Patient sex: M
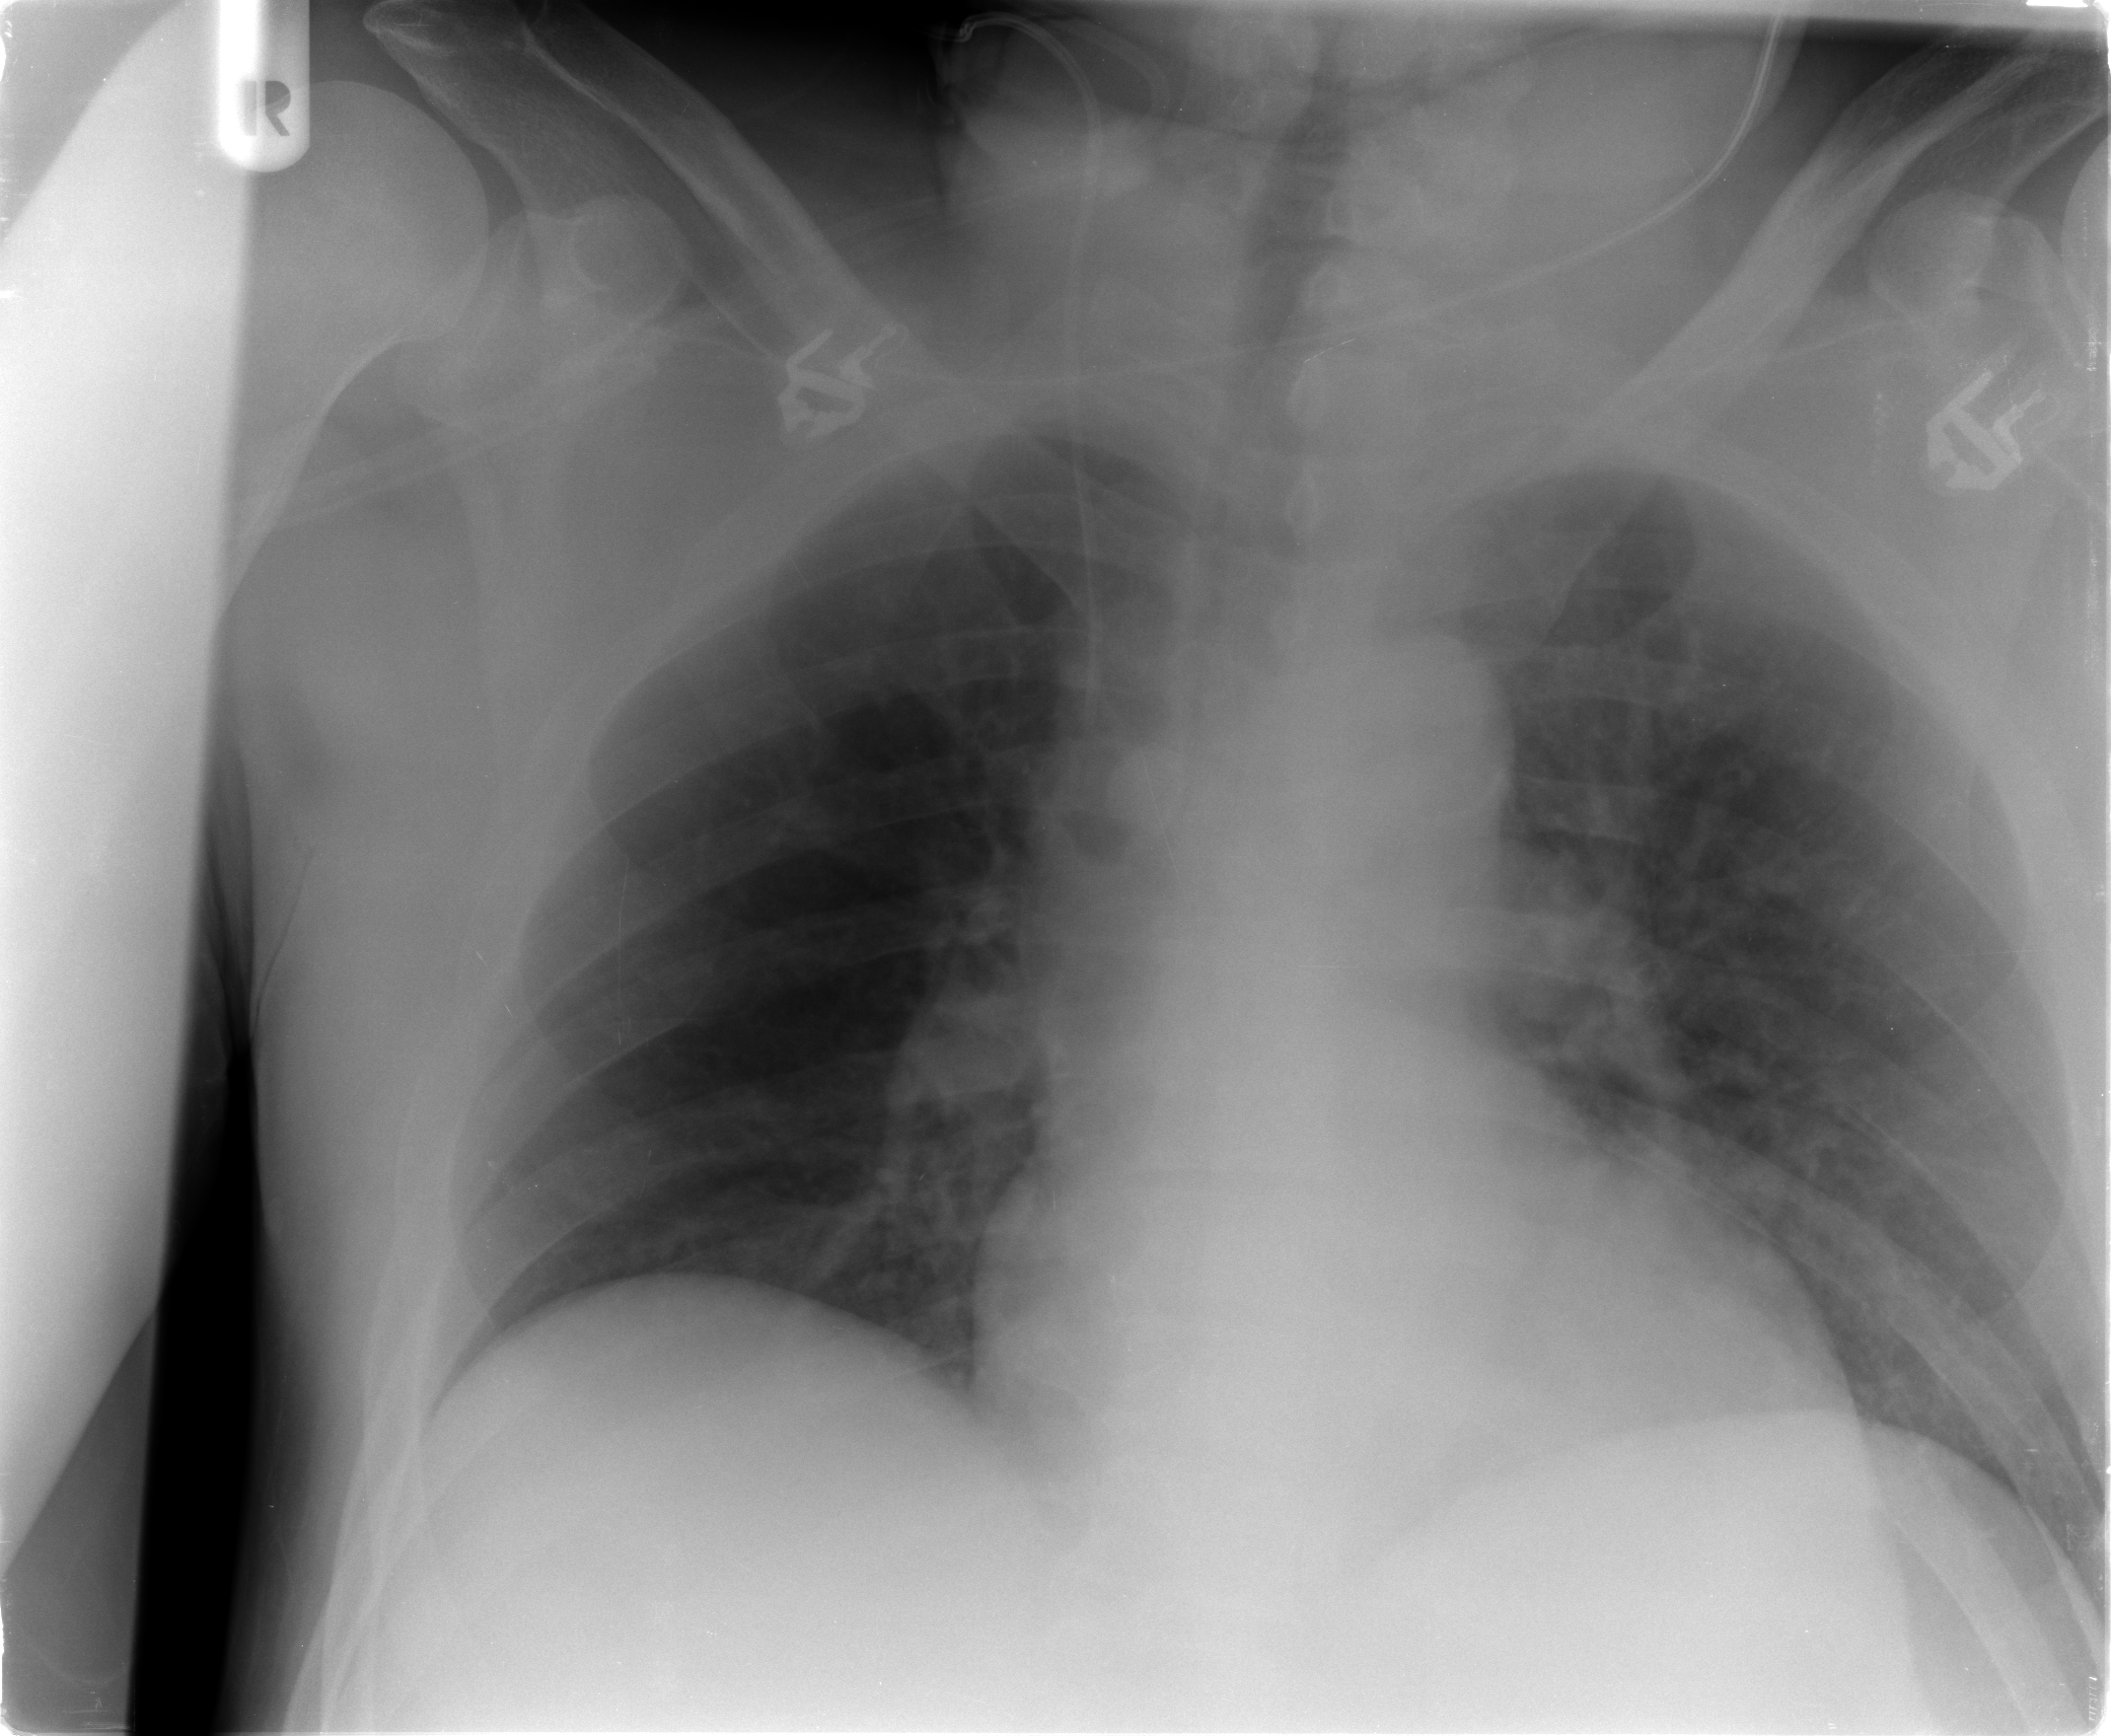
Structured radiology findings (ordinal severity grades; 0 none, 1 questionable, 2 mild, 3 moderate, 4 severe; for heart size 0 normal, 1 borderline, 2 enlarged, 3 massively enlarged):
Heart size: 1
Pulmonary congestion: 2
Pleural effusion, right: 0
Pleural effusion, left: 0
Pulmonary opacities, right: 0
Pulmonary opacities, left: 1
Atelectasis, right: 1
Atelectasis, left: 2